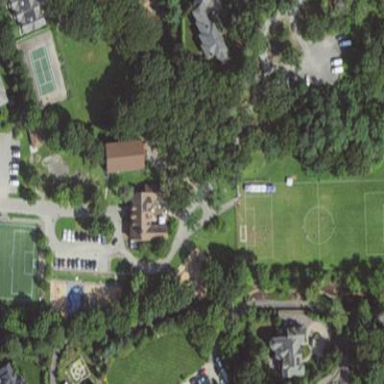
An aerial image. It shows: Recreation ground.